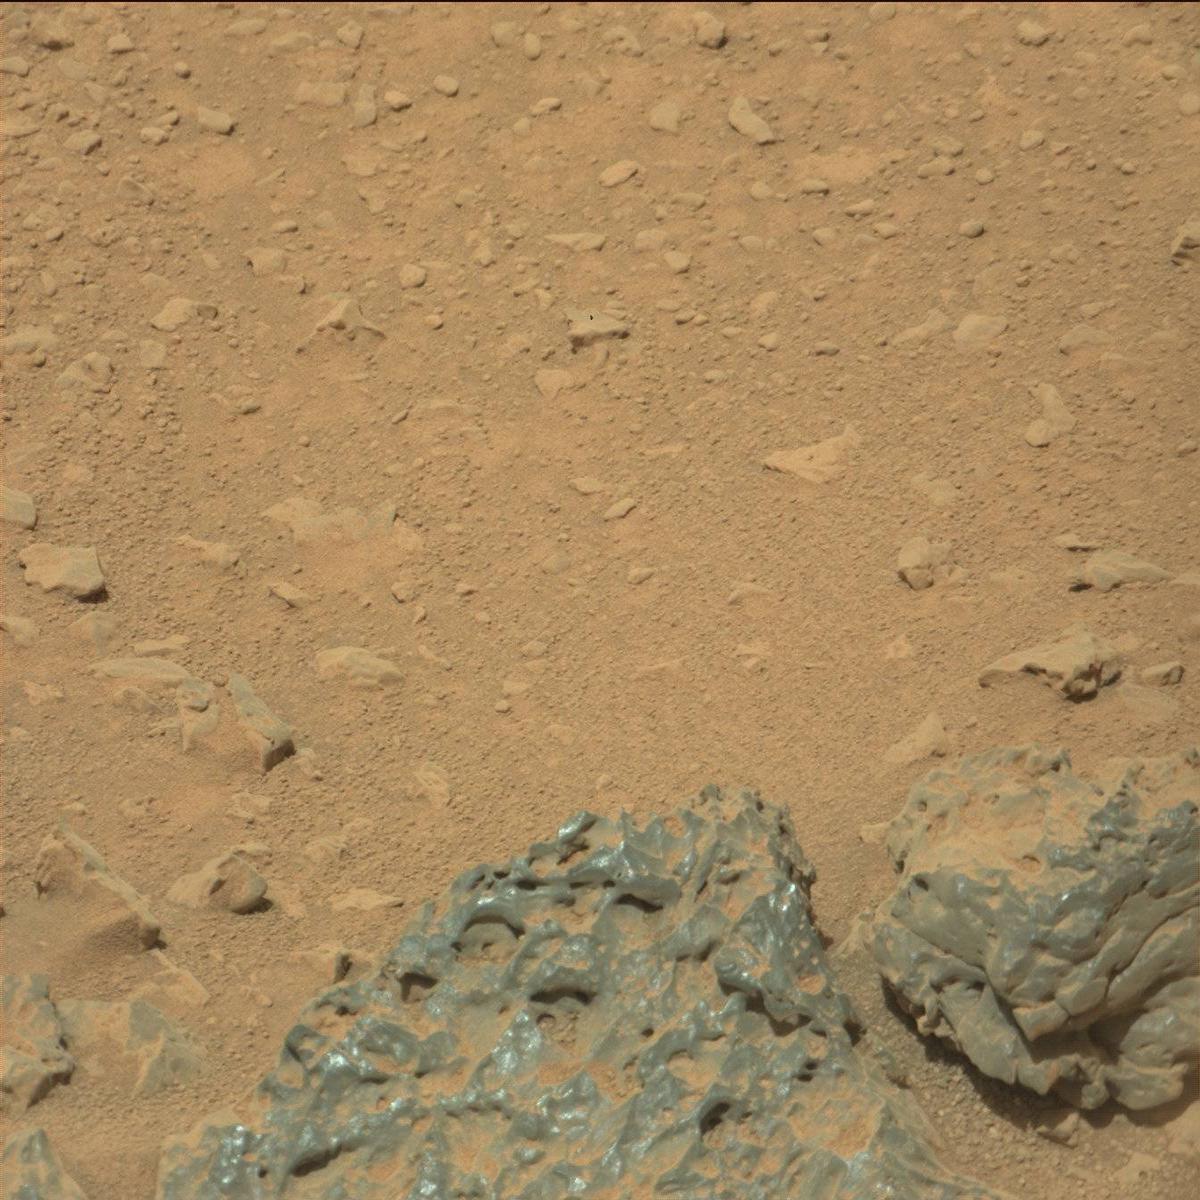
Terrain classes present: Bedrock, Rock, Sand / Soil